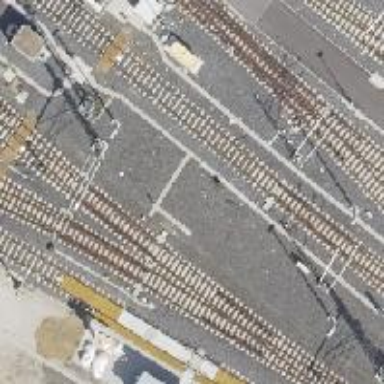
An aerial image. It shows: Railway signal.